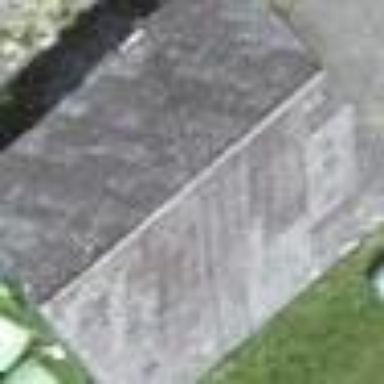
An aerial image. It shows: Garage building.